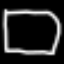
Label: square